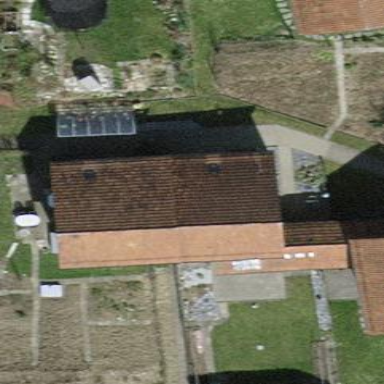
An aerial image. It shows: Building with tile roof.